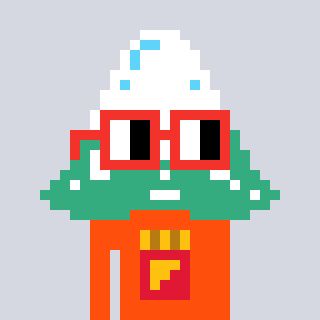
a pixel art character with square red glasses, a snowy mountain-shaped head and a orange-colored body on a cool background